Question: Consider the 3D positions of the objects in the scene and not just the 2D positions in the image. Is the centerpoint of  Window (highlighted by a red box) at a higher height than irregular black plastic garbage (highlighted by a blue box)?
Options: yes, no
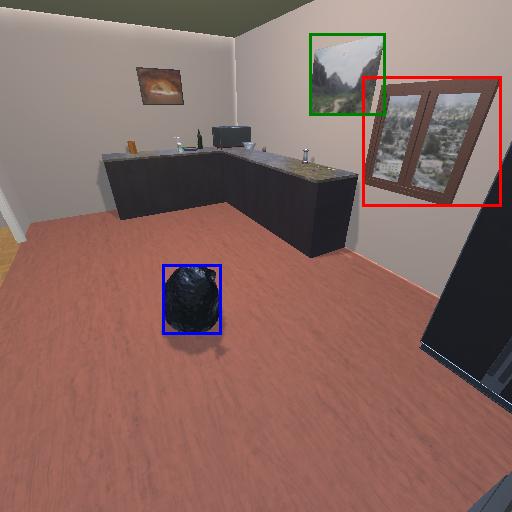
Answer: yes